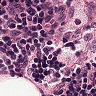
Metastatic tissue present: no